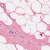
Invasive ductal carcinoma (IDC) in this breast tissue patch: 0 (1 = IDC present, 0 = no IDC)